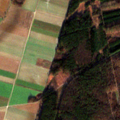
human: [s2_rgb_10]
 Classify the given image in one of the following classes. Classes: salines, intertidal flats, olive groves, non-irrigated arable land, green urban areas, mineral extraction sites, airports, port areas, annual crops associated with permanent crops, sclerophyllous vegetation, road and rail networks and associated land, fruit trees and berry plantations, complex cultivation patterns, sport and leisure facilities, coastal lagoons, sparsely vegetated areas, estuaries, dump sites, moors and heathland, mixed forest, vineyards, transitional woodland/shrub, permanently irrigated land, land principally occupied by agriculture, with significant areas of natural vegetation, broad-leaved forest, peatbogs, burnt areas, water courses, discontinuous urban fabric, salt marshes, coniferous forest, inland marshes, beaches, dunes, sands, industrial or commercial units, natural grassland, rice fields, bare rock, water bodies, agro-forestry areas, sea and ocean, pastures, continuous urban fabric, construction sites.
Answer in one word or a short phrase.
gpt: non-irrigated arable land, broad-leaved forest, coniferous forest, mixed forest